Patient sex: M
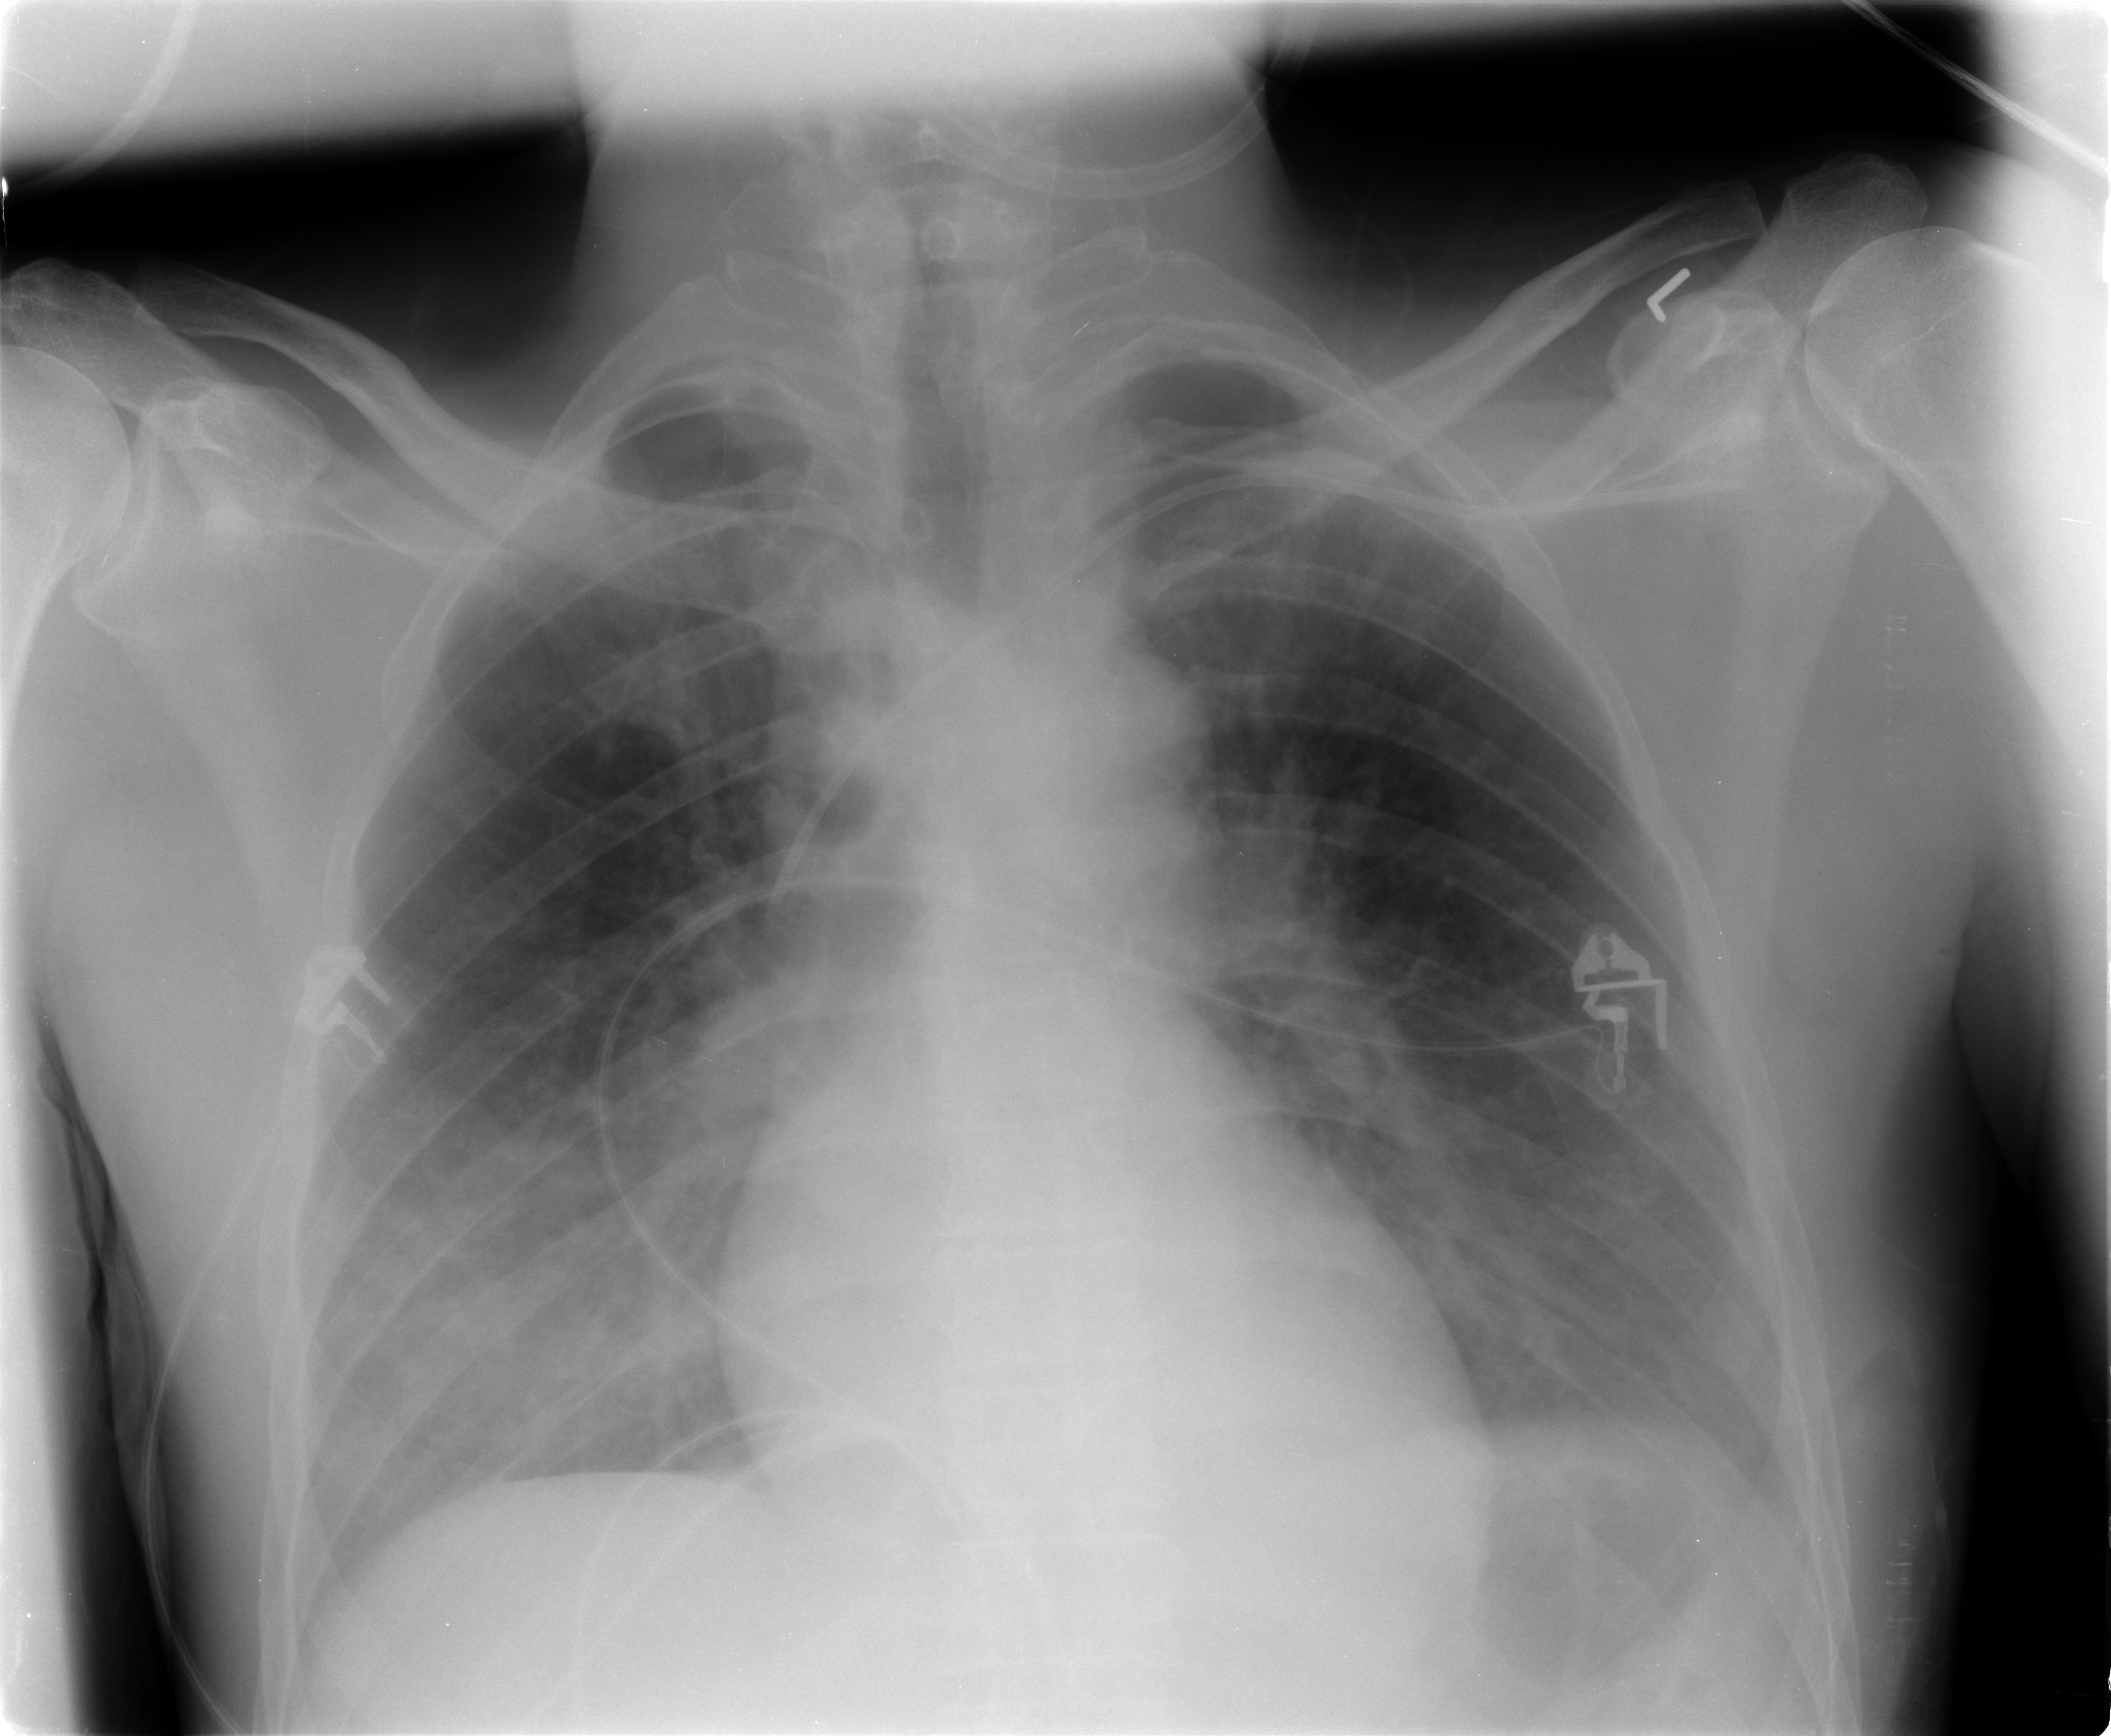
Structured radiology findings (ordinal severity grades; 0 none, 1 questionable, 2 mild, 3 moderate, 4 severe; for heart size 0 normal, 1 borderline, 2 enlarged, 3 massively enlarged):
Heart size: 0
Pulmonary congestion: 0
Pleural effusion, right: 0
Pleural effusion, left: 0
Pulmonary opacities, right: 1
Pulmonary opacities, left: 1
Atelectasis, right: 1
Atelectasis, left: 1